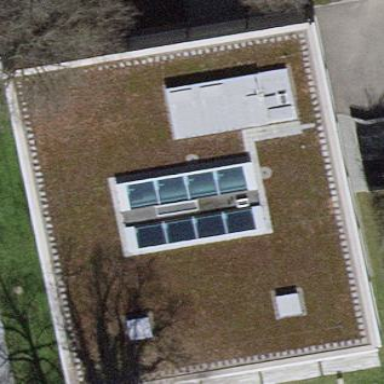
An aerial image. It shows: Office building with flat roof.